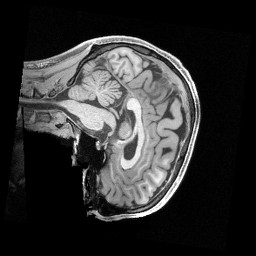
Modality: T1w
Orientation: sagittal
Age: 29
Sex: male
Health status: healthy
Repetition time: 2.4 s
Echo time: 0.00222 s